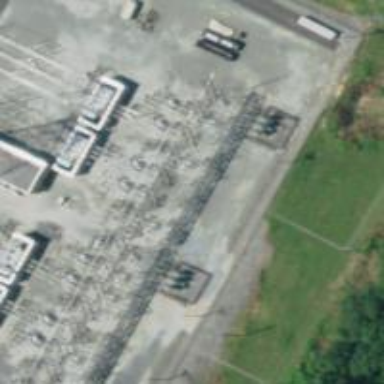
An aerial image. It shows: Switch used for power control.